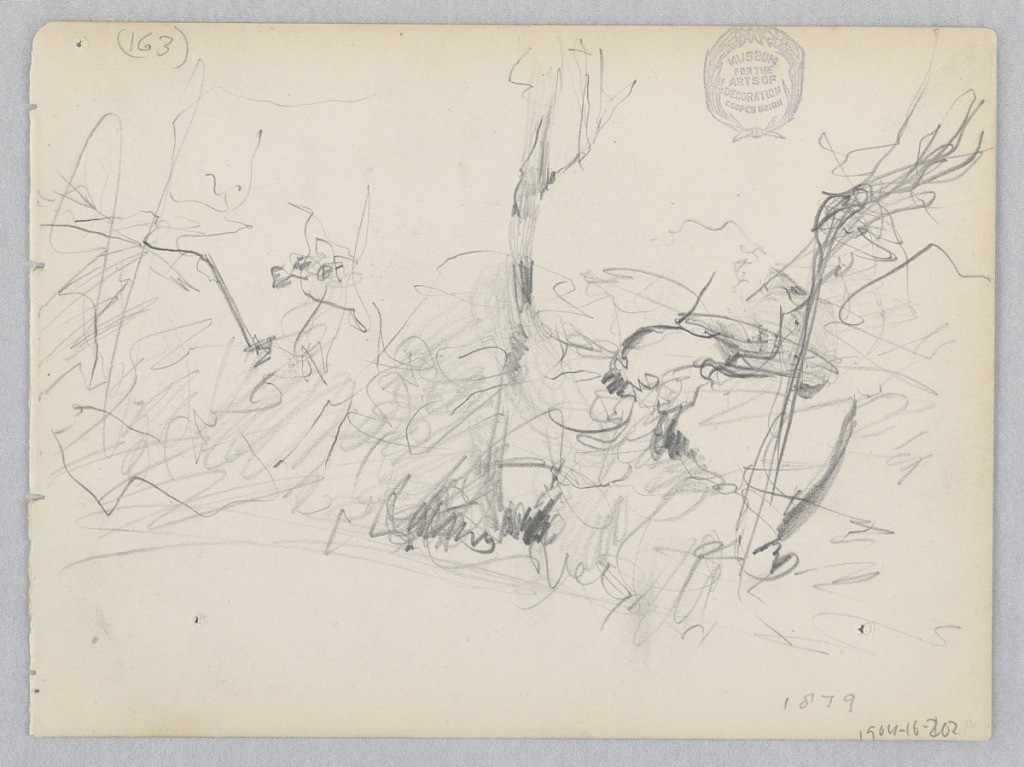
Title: Landscape
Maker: Robert Frederick Blum, American, 1857–1903
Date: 1879
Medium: Graphite on wove paper
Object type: Drawing
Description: Sketch of landscape.